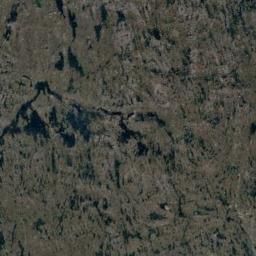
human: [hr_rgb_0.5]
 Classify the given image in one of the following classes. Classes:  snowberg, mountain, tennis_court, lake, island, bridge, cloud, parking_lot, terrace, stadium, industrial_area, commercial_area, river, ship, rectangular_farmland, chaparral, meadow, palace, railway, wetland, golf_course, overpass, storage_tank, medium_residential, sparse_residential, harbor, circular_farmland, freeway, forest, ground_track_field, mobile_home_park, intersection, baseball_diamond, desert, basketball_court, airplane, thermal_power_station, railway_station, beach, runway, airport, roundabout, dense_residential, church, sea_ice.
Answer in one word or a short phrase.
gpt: wetland